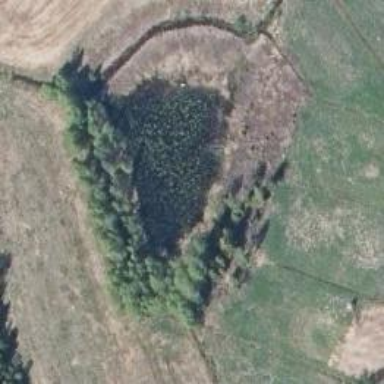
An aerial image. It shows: Pond with natural water.